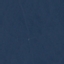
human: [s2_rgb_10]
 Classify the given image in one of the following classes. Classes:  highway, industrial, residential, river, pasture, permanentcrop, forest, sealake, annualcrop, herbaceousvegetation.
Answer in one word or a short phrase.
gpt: SeaLake